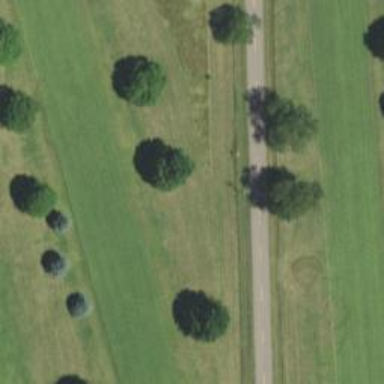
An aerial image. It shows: Golf fairway with grass surface.